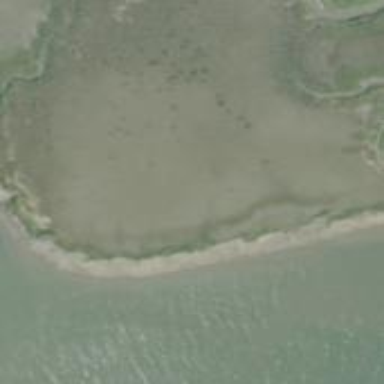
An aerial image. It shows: The image shows tidal environment.